Question: I have been trying to set up a discord bot and by following the docs, I have been able to set up a slash command but have not been able to get the bot to reply to messages on the server.
Here is the code I used to set up slash command from <URL>.
'''
const { REST } = require('@discordjs/rest');
const { Routes } = require('discord-api-types/v9');
const commands = [{
name: 'ping',
description: 'Replies with Pong!'
}];
const rest = new REST({ version: '9' }).setToken('token');
(async () => {
try {
console.log('Started refreshing application (/) commands.');
await rest.put(
Routes.applicationGuildCommands(CLIENT_ID, GUILD_ID),
{ body: commands },
);
console.log('Successfully reloaded application (/) commands.');
} catch (error) {
console.error(error);
}
})();
'''
After this I set up the bot with this code:
'''
const { Client, Intents } = require('discord.js');
const client = new Client({ intents: [Intents.FLAGS.GUILDS] });
client.once('ready', () => {
console.log('Ready!');
console.log('Logged in as ${client.user.tag}!');
});
client.on('interactionCreate', async interaction => {
// console.log(interaction)
if (!interaction.isCommand()) return;
if (interaction.commandName === 'ping') {
await interaction.reply('Pong!');
// await interaction.reply(client.user + '');
}
});
client.login('BOT_TOKEN');
'''
Now I am able to get a response of Pong! when I say /ping.

But after I added the following code from <URL> I didn't get any response from the bot.
'''
client.on('message', msg => {
if (msg.isMentioned(client.user)) {
msg.reply('pong');
}
});
'''
I want the bot to reply to messages not just slash commands. Can someone help with this. Thanks!!
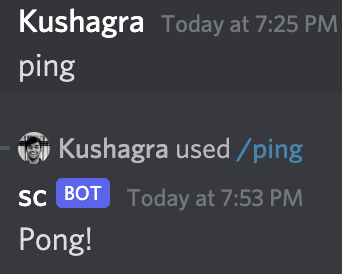
Answer: First of all you are missing 'GUILD_MESSAGES' intent to receive 'messageCreate' event.
'''
const client = new Discord.Client({ intents: ["GUILDS", "GUILD_MESSAGES"] });
'''
Secondly the 'message' event is deprecated, use 'messageCreate' instead.
'''
client.on("messageCreate", (message) => {
if (message.mentions.has(client.user)) {
message.reply("Pong!");
}
});
'''
At last, 'Message.isMentioned()' is no logner a function, it comes from discord.js v11. Use <URL> to check if a user is mentioned in the message.
<URL>
'^13.0.1'